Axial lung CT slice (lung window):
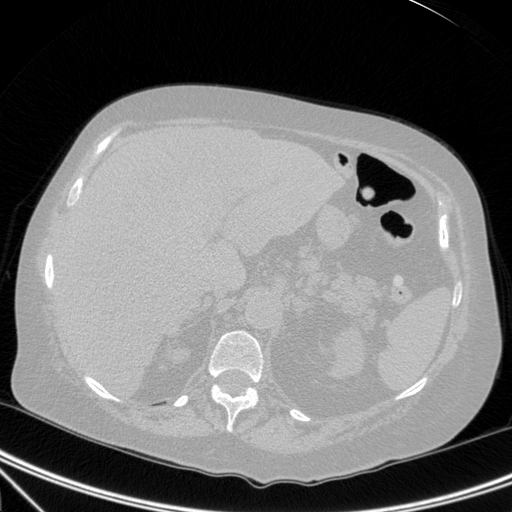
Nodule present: no